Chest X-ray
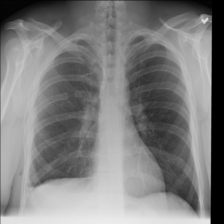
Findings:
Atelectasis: negative
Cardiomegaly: negative
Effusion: negative
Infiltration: negative
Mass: negative
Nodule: negative
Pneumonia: negative
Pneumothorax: negative
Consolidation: negative
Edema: negative
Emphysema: negative
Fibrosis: negative
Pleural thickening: negative
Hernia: negative